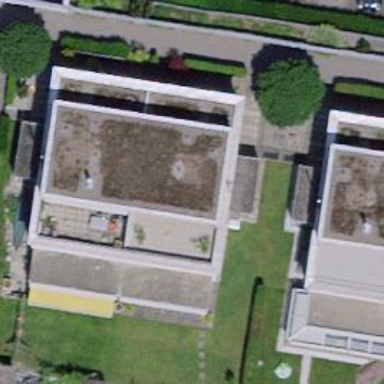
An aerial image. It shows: Terrace building.